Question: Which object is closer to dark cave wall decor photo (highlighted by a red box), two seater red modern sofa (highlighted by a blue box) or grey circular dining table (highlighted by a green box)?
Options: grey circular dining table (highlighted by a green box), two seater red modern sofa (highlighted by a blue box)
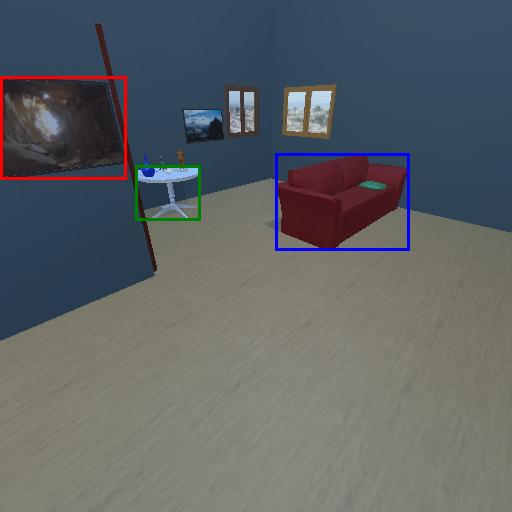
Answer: grey circular dining table (highlighted by a green box)